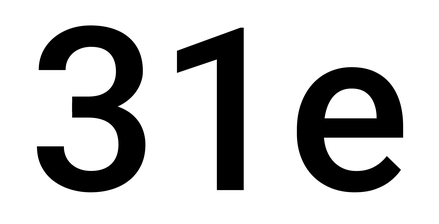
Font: Roboto_Medium